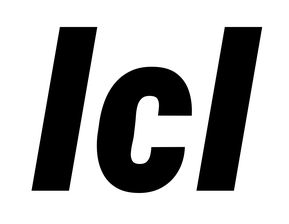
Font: Roboto-Italic_Condensed_Black_Italic